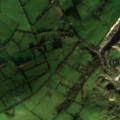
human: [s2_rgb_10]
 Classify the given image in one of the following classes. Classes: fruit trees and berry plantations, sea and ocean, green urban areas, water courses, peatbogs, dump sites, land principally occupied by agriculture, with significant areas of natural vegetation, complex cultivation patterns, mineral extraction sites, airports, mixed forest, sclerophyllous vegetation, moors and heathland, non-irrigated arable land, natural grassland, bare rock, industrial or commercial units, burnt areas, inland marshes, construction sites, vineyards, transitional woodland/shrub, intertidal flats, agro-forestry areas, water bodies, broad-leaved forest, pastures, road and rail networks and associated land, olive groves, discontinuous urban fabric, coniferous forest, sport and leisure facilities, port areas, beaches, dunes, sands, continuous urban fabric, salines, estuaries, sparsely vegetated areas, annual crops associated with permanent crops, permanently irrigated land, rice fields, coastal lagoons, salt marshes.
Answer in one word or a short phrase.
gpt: mineral extraction sites, pastures